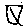
Label: square